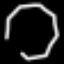
Label: octagon